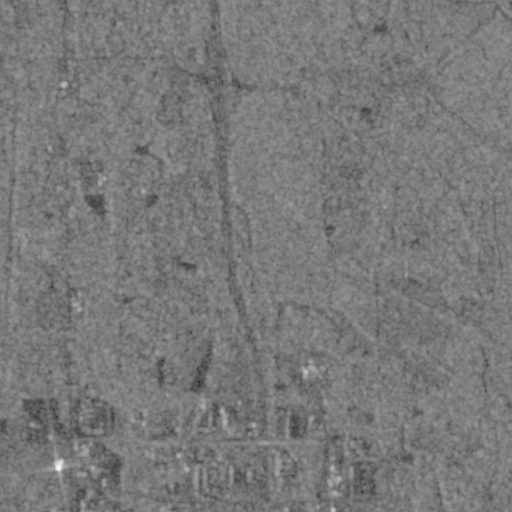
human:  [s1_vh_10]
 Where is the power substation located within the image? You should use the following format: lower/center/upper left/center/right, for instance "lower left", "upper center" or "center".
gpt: The power substation is located in the lower left of the image.
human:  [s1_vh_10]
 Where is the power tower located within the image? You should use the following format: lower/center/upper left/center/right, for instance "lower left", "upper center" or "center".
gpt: The power tower is located in the left of the image.
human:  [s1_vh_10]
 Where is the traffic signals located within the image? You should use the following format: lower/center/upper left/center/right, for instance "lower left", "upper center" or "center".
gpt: The traffic signals is located in the upper left of the image.
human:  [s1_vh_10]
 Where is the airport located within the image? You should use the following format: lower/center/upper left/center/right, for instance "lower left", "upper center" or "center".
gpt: There is no airport in the image.

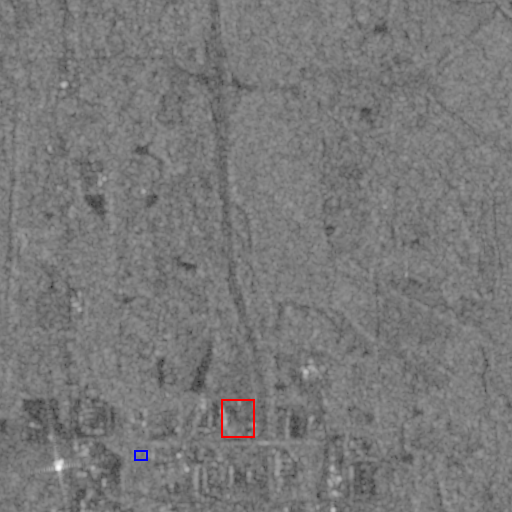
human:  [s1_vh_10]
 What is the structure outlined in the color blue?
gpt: The structure outlined in blue is a power substation.
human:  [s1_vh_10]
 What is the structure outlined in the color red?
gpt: The structure outlined in red is a building.
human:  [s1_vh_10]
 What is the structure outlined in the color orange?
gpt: There is no orange outline.